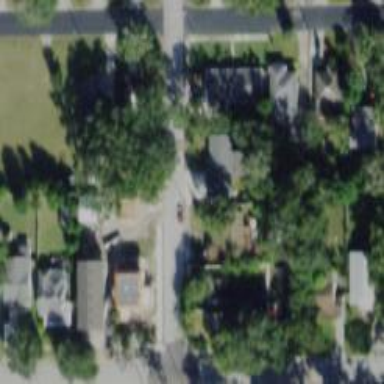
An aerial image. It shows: Residential road with asphalt surface. There is sidewalk on the left side.